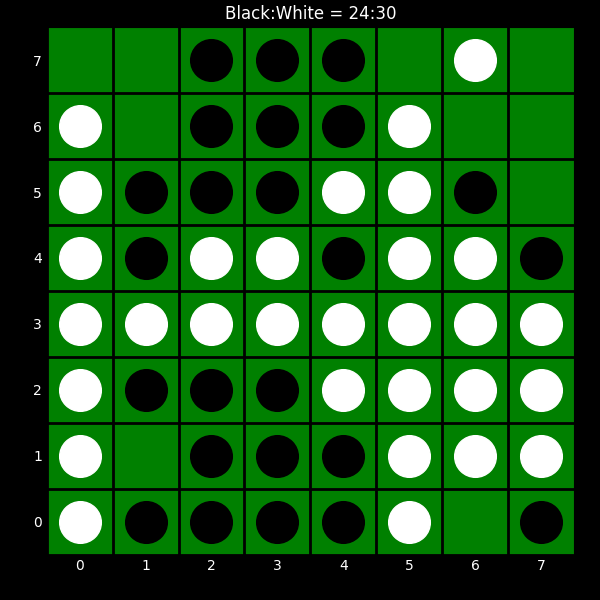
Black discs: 24
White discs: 30